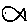
Label: fish